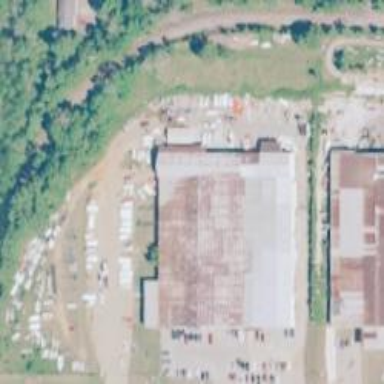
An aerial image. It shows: Industrial building.